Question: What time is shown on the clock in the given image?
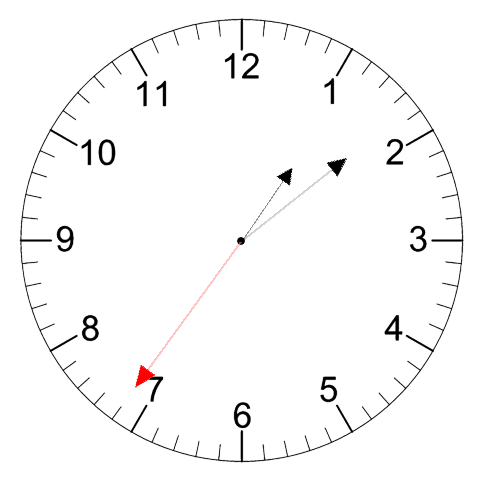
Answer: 01:08:36